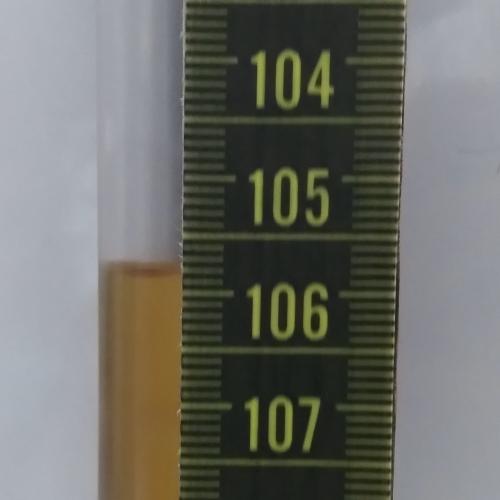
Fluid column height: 105.8 cm